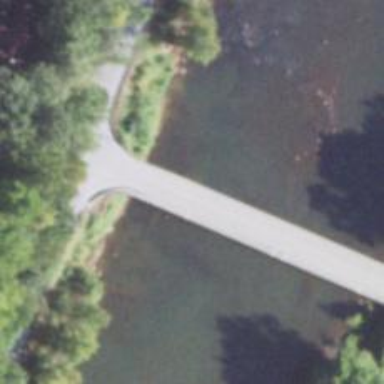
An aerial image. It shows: Man-made bridge.